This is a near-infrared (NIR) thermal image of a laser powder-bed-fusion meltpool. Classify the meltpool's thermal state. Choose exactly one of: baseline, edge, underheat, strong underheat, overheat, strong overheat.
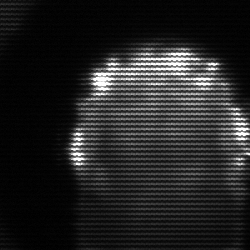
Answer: baseline